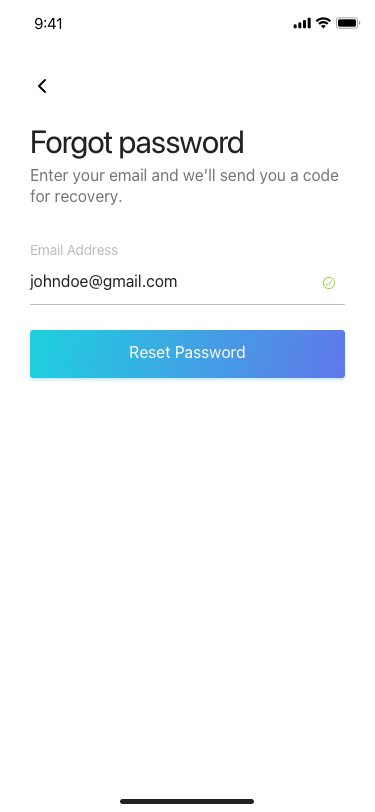
Text in this UI design:
Enter your email and we’ll send you a code
for recovery.
Forgot password